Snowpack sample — Rabbit Ears Pass, Jackson County, Colorado, USA (12/17/25, 1:08 PM MST)
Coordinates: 40.387, -106.625
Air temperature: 34 °F
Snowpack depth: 46 cm
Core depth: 20 cm
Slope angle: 6°, slope face: 165°
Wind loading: medium
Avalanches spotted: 0
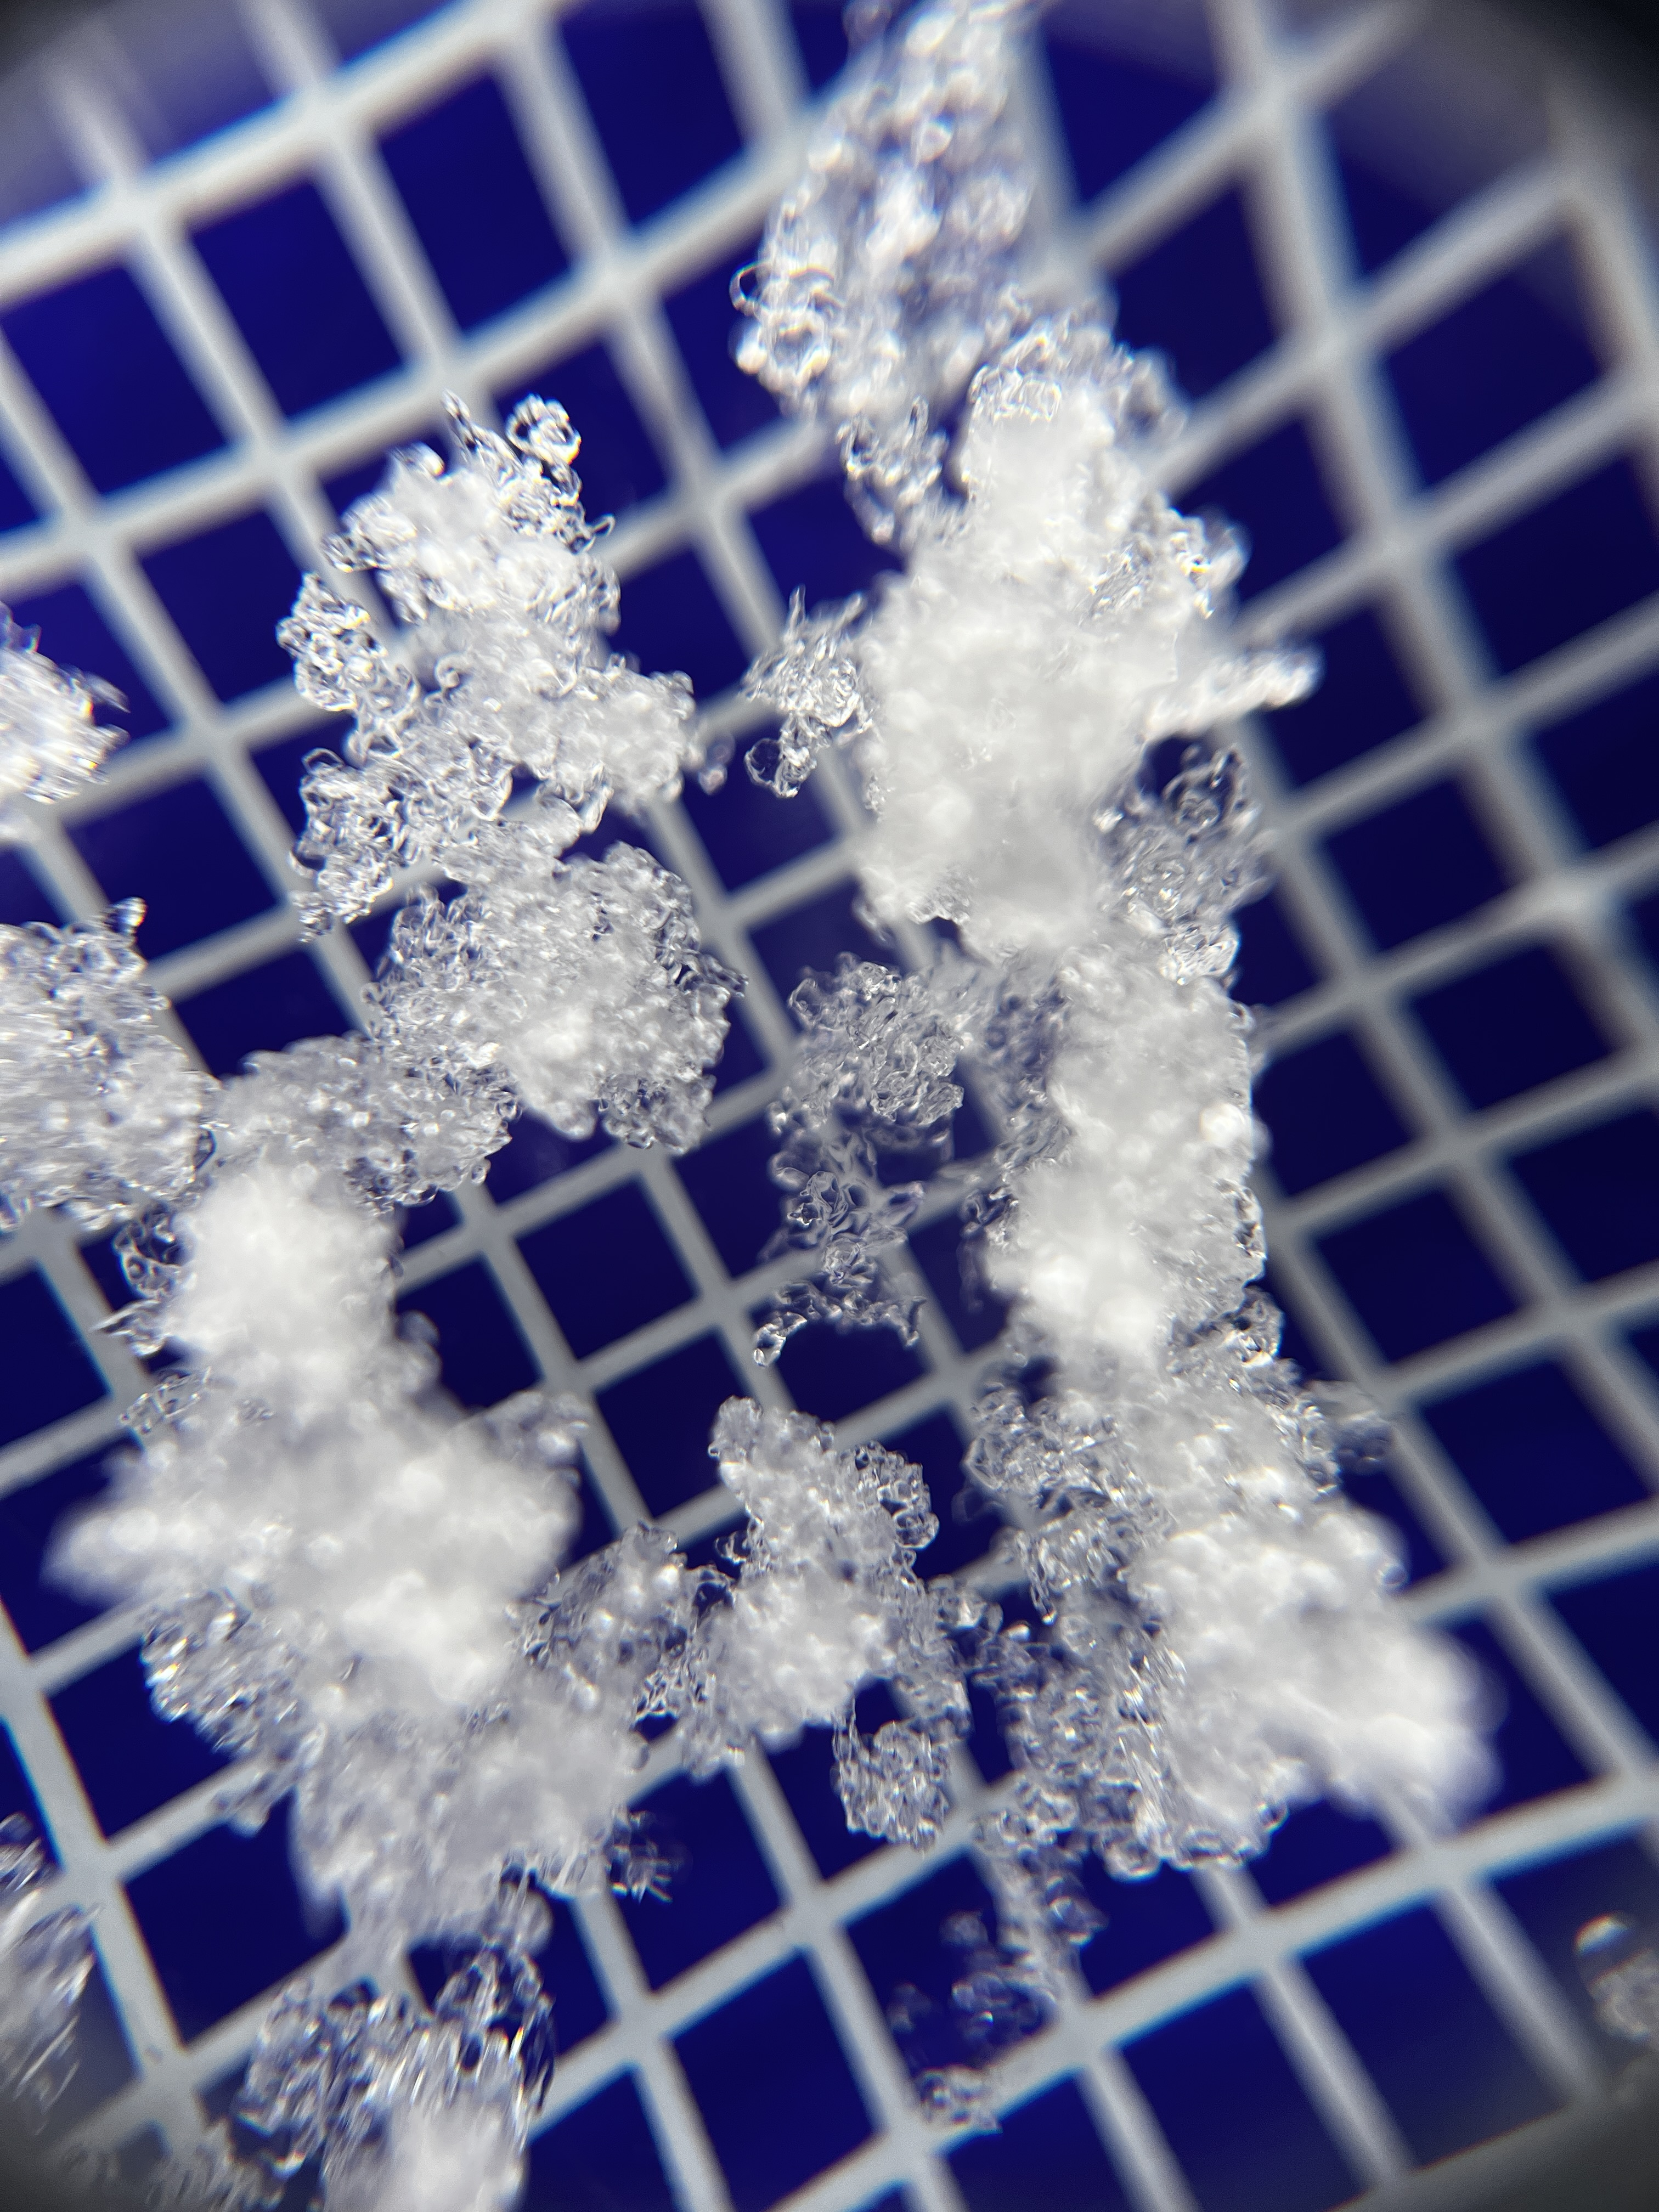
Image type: magnified_profile
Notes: No avalanches spotted nearby, although collected in a meadowy area with minimal risk on this face of the pass.